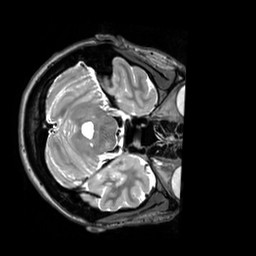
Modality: T2w
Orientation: axial
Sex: female
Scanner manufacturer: siemens
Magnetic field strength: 3 T
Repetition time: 3.2 s
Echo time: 0.409 s